Question: All, I have an View model that is bound to a 'DataGrid' using MVVM.
'''
<DataGrid ItemsSource="{Binding Path=Resources}">...</DataGrid>
'''
Where
'''
public ObservableCollection<ResourceViewModel> Resources { get; private set; }
'''
in the 'ResourceViewModel' class I have the following properties
'''
public string ResourceName
{
get { return this.resource.ResourceName; }
set {
...
}
}
public ObservableCollection<string> ResourceStringList
{
get { return this.resource.ResourceStringList; }
set {
...
}
}
'''
All properties are displayed in the 'DataGrid' but the 'ResourceStringList' colletion is being displayed as '(Collection)'.
How can I get the 'DataGrid' to display each of the strings contained in the 'ResourceStringList' in its own column?
Thanks very much for your time.
---

'Binding''Header''SeedColumn'
Again thanks for your time.
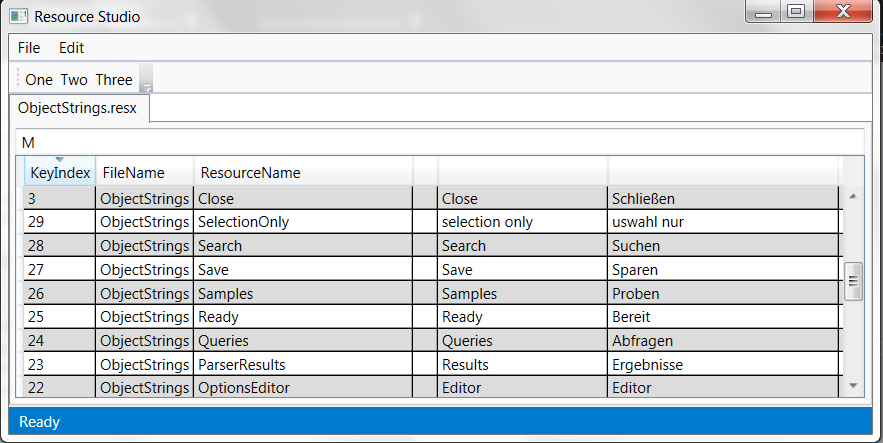
Answer: A datagrid is usually used to display a list of items of the same type with a fixed set of properties per item where each column is one property. So each row is one item, each column is one property on the item. You're case is different, as there is no fixed set of properties but a collection you want to show as if it were a fixed set of a number of properties.
The way to go greatly depends on whether you only want to display the data or whether you want to allow the user to manipulate the data. While the first can be achieved relatively easy using value converters, the latter requires a little more coding to extend the DataGrid class to allow for this behavior. The solutions I show are two of a thousand possibilities and probably not the most elegant ones. That being said, I will describe both ways and start with the two-way version.
<URL>
I created a custom 'DataGrid' and a custom 'DataGridColumn', called 'SeedColumn'. 'SeedColumn' works just as a textcolumn, but has a property 'CollectionName'. The 'DataGrid' will add one new text column per item in the collection you've specified in 'CollectionName' on the right hand side of the seed column. The seed column only works as a kind of placeholder to tell the DataGrid where to insert which columns. You could use multiple Seedcolumns in one grid.
The Grid and the column classes:
'''
public class HorizontalGrid : DataGrid
{
protected override void OnItemsSourceChanged(System.Collections.IEnumerable oldValue, System.Collections.IEnumerable newValue)
{
base.OnItemsSourceChanged(oldValue, newValue);
foreach (var seed in Columns.OfType<SeedColumn>().ToList())
{
var seedColumnIndex = Columns.IndexOf(seed) + 1;
var collectionName = seed.CollectionName;
var headers = seed.Headers;
// Check if ItemsSource is IEnumerable<object>
var data = ItemsSource as IEnumerable<object>;
if (data == null) return;
// Copy to list to allow for multiple iterations
var dataList = data.ToList();
var collections = dataList.Select(d => GetCollection(collectionName, d));
var maxItems = collections.Max(c => c.Count());
for (var i = 0; i < maxItems; i++)
{
var header = GetHeader(headers, i);
var columnBinding = new Binding(string.Format("{0}[{1}]" , seed.CollectionName , i));
Columns.Insert(seedColumnIndex + i, new DataGridTextColumn {Binding = columnBinding, Header = header});
}
}
}
private static string GetHeader(IList<string> headerList, int index)
{
var listIndex = index % headerList.Count;
return headerList[listIndex];
}
private static IEnumerable<object> GetCollection(string collectionName, object collectionHolder)
{
// Reflect the property which holds the collection
var propertyInfo = collectionHolder.GetType().GetProperty(collectionName);
// Get the property value of the property on the collection holder
var propertyValue = propertyInfo.GetValue(collectionHolder, null);
// Cast the value
var collection = propertyValue as IEnumerable<object>;
return collection;
}
}
public class SeedColumn : DataGridTextColumn
{
public static readonly DependencyProperty CollectionNameProperty =
DependencyProperty.Register("CollectionName", typeof (string), typeof (SeedColumn), new PropertyMetadata(default(string)));
public static readonly DependencyProperty HeadersProperty =
DependencyProperty.Register("Headers", typeof (List<string>), typeof (SeedColumn), new PropertyMetadata(default(List<string>)));
public List<string> Headers
{
get { return (List<string>) GetValue(HeadersProperty); }
set { SetValue(HeadersProperty, value); }
}
public string CollectionName
{
get { return (string) GetValue(CollectionNameProperty); }
set { SetValue(CollectionNameProperty, value); }
}
public SeedColumn()
{
Headers = new List<string>();
}
}
'''
The usage:
'''
<Window x:Class="WpfApplication1.MainWindow"
xmlns="http://schemas.microsoft.com/winfx/2006/xaml/presentation"
xmlns:x="http://schemas.microsoft.com/winfx/2006/xaml" xmlns:loc="clr-namespace:WpfApplication1"
xmlns:system="clr-namespace:System;assembly=mscorlib" xmlns:sample="clr-namespace:Sample"
Title="MainWindow" Height="350" Width="525">
<Grid>
<sample:HorizontalGrid ItemsSource="{Binding Resources}" AutoGenerateColumns="False">
<sample:HorizontalGrid.Columns>
<sample:SeedColumn CollectionName="Strings" Binding="{Binding Name}" Header="Name" Visibility="Collapsed">
<sample:SeedColumn.Headers>
<system:String>Header1</system:String>
<system:String>Header2</system:String>
<system:String>Header3</system:String>
<system:String>Header4</system:String>
</sample:SeedColumn.Headers>
</sample:SeedColumn>
</sample:HorizontalGrid.Columns>
</sample:HorizontalGrid>
</Grid>
</Window>
'''
and the ViewModels I've used for testing:
'''
public class MainViewModel
{
public ObservableCollection<ResourceViewModel> Resources { get; private set; }
public MainViewModel()
{
Resources = new ObservableCollection<ResourceViewModel> {new ResourceViewModel(), new ResourceViewModel(), new ResourceViewModel()};
}
}
public class ResourceViewModel
{
private string _name;
public string Name
{
get { return _name; }
set { _name = value; }
}
public ObservableCollection<string> Strings { get; private set; }
public ResourceViewModel()
{
Name = "Resource";
Strings = new ObservableCollection<string> {"s1", "s2", "s3"};
}
}
'''
and the look (old version without headers):

> Regarding the new questions and your comment:The can have several reasons, but you've obviously
solved it. However, the line where it occured is a bit of spaghetti
code and I wouldn't do it like this in production code. You need to
handle the things that can go wrong in any case... I've modified the
code and refactored the line into its own method. This will give you
an idea of what's going on, when the exception is thrown.The that you see is the seed column, which is obviously not bound to anything. My idea was to use this column as a kind of row
header and bind it to the 'Name' of the resource. If you don't need
the seedcolumn at all, just set its 'Visibility' to collapsed.'''
<loc:SeedColumn CollectionName="Strings" Visibility="Collapsed">
'''
Adding is not difficult, but you need to think
about where you want to take the from. As you store all your strings
in a list, they are just strings, so not related to a second string
which you could use as a header. I've implemented a way to sepcify the
columns purely in XAML, which might be enough for you for now: You can
use it like this:'''
<loc:HorizontalGrid ItemsSource="{Binding Resources}" AutoGenerateColumns="False">
<loc:HorizontalGrid.Columns>
<loc:SeedColumn CollectionName="Strings" Binding="{Binding Name}" Header="Name" Visibility="Collapsed">
<loc:SeedColumn.Headers>
<system:String>Header1</system:String>
<system:String>Header2</system:String>
<system:String>Header3</system:String>
<system:String>Header4</system:String>
</loc:SeedColumn.Headers>
</loc:SeedColumn>
</loc:HorizontalGrid.Columns>
</loc:HorizontalGrid>
'''
If you have more elements in the collection than headers specified,
the column headers will be repeated "Header3", "Header4", "Header1",..
The implementation is straight forward. Note that the 'Headers' property
of the seed column is bindable as well, you can bind it to any List.
A straight-forward way is to implement a converter which formats your data in a table and returns a view on this table to which the DataGrid can be bound. The disadvantage: It does not allow editing the strings, because once the table is created from the original data source, no logical connection between the displayed data and the original data exists. Still, changes on the collection are reflected in the UI, as WPF performs the conversion every time the data source changes. In short: This solution is perfectly fine if you only want to display the data.
How does it work
- 'IValueConverter'- - 'ItemsSource'
This is how it would look like (my IDE is StackOverflow, so please check and correct, if necessary):
'''
public class ResourceConverter : IValueConverter
{
public object Convert(object value, Type targetType, object parameter, CultureInfo culture)
{
var resources = value as IEnumerable<ResourceViewModel>;
if (resources== null) return null;
// Better play safe and serach for the max count of all items
var columns = resources[0].ResourceStringList.Count;
var t = new DataTable();
t.Columns.Add(new DataColumn("ResourceName"));
for (var c = 0; c < columns; c++)
{
// Will create headers "0", "1", "2", etc. for strings
t.Columns.Add(new DataColumn(c.ToString()));
}
foreach (var r in resources)
{
var newRow = t.NewRow();
newRow[0] = resources.ResourceName;
for (var c = 0; c < columns; c++)
{
newRow[c+1] = r.ResourceStringList[c];
}
t.Rows.Add(newRow);
}
return t.DefaultView;
}
public object ConvertBack(object value, Type targetType, object parameter, CultureInfo culture)
{
throw new NotImplementedException();
}
}
'''
Then define a resource in your XAML like this, where loc is your namespace:
'''
<loc:ResourceConverter x:Key="Converter" />
'''
and then use it like this:
'''
<DataGrid ItemsSource="{Binding Resources, Converter={StaticResource Converter}}" />
'''